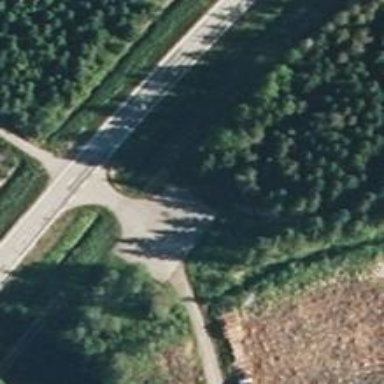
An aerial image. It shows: Rest area on the road.